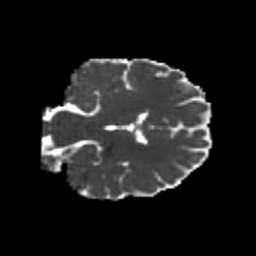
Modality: MD
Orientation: coronal
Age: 23
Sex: male
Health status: healthy
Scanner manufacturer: philips
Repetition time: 7.39 s
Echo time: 0.08599 s